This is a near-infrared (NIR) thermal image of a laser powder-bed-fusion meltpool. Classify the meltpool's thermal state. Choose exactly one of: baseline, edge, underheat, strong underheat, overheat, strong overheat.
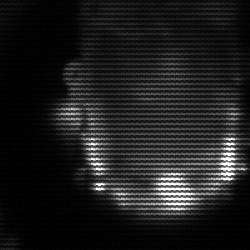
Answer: baseline